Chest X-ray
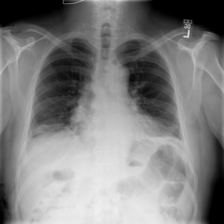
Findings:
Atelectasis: positive
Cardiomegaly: negative
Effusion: negative
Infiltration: negative
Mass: negative
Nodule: negative
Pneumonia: negative
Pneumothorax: positive
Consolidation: negative
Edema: negative
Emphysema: negative
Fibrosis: negative
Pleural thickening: negative
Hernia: negative